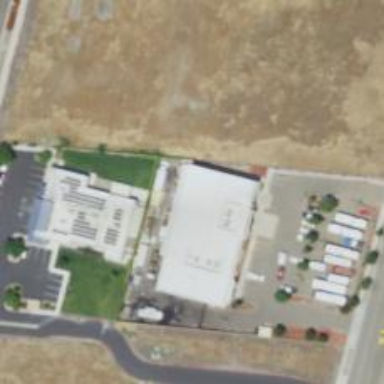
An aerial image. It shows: Veterinary facility.